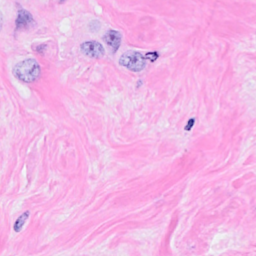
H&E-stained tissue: Breast